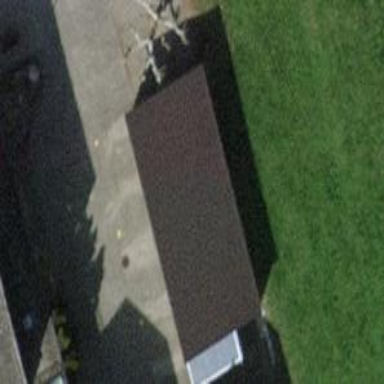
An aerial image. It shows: Garage.